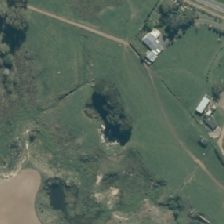
Land cover: deciduous_hardwood